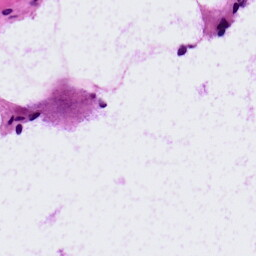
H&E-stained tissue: LymphNode